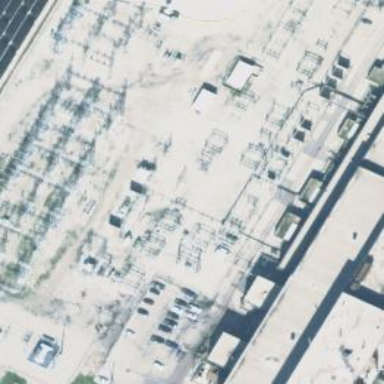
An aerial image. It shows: Power substation specializing in generation.